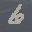
Label: 6